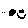
Label: smiley face